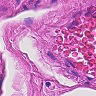
Metastatic tissue present: no